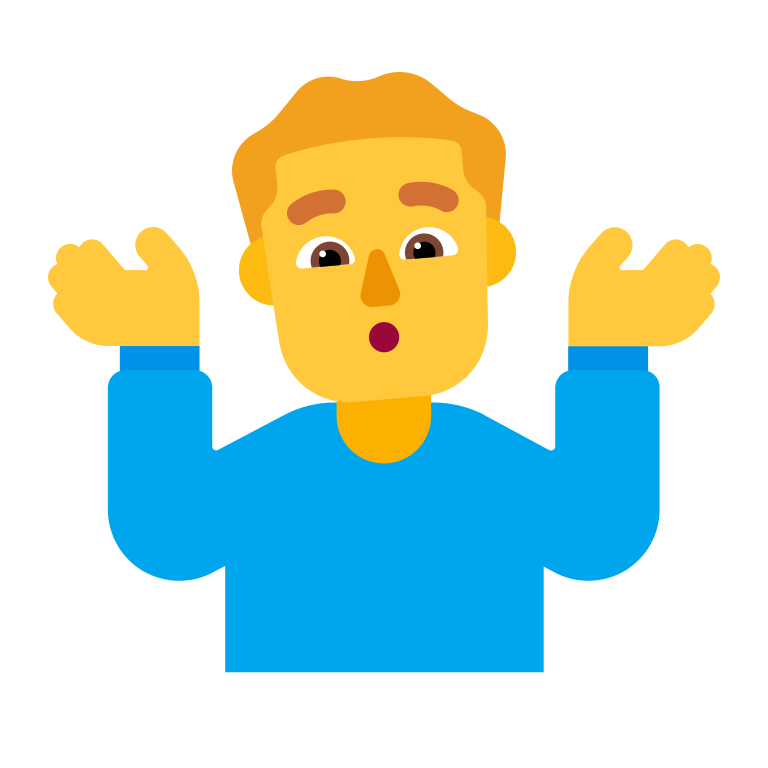
man shrugging flat default